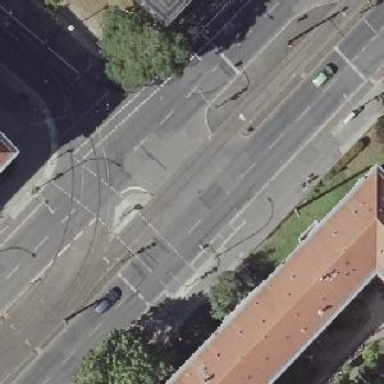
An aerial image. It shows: Tram crossing with traffic signals.